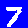
Digit: 7